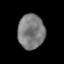
Tissue: prostate
Cell type: Myeloid cells
Senescence score: 0.3592
Nuclear area (px): 897
Mean DAPI intensity: 125.119